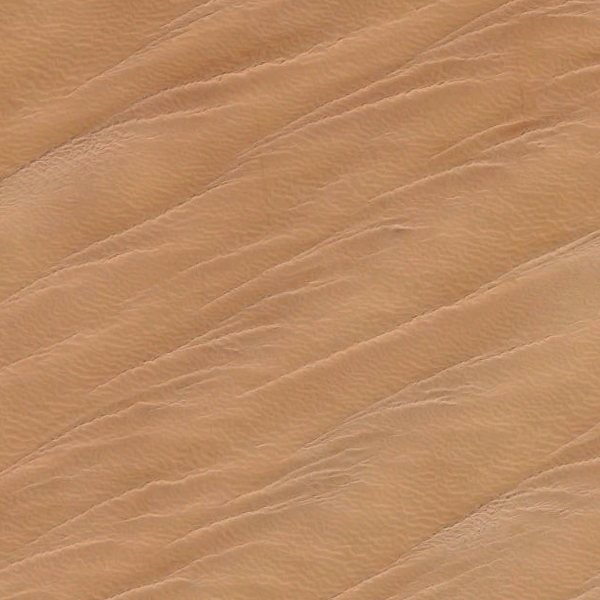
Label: Desert